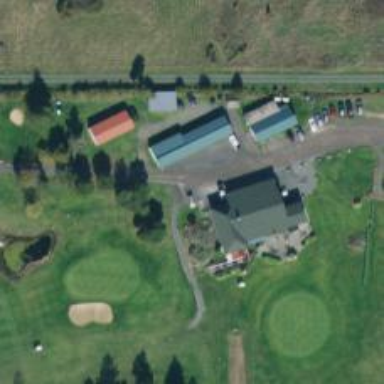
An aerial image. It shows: Clubhouse for golf.